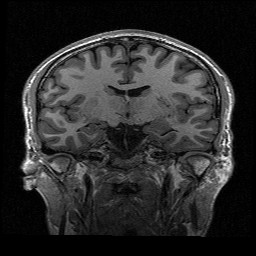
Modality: T1w
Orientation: sagittal